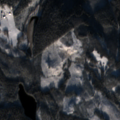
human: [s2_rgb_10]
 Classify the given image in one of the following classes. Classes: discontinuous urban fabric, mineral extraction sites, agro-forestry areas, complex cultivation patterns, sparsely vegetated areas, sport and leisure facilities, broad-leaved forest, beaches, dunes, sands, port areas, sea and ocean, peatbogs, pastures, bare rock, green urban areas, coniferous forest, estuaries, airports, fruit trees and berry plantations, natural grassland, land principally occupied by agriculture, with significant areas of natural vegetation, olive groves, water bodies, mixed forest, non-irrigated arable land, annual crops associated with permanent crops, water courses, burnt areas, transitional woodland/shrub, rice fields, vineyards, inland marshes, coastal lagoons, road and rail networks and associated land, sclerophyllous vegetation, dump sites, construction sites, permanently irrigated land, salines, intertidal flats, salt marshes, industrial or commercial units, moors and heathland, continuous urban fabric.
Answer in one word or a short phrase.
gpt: land principally occupied by agriculture, with significant areas of natural vegetation, coniferous forest, mixed forest, transitional woodland/shrub